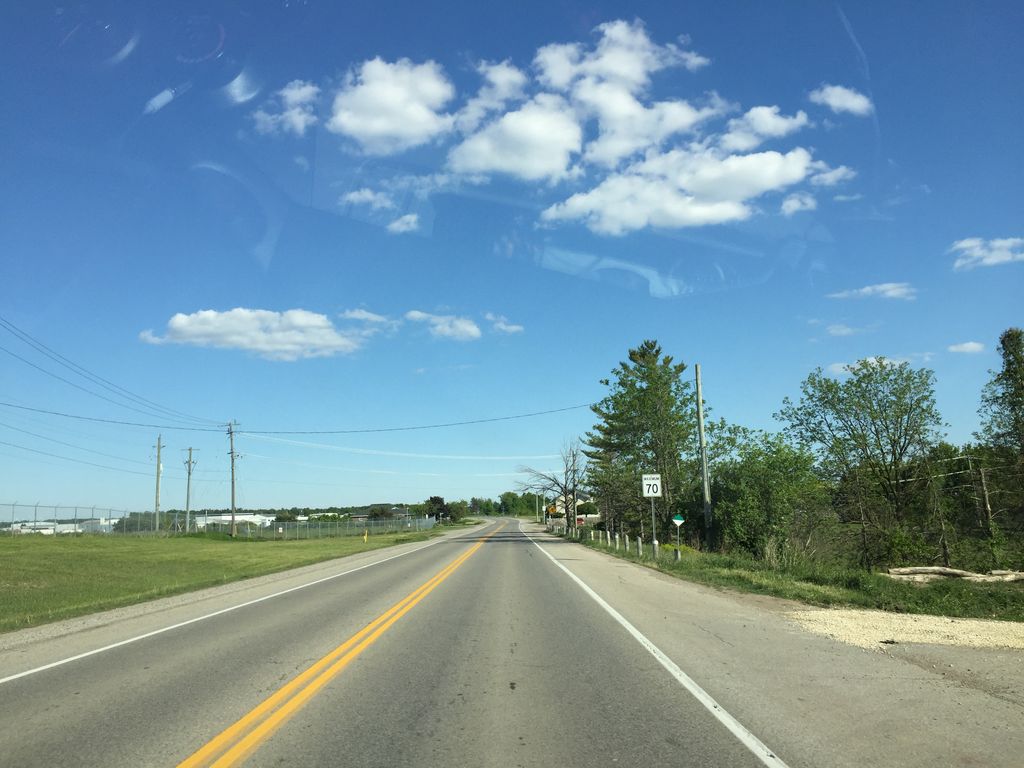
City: kitchener-waterloo